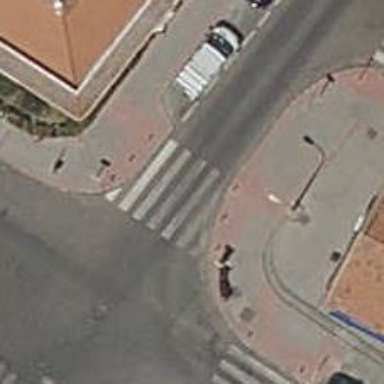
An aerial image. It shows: Footway with marked crossing. The surface is asphalt.